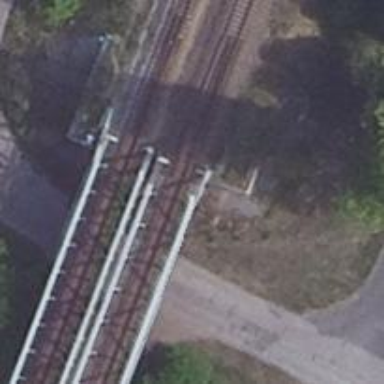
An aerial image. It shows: Bridge with electrified railway tracks featuring contact line.